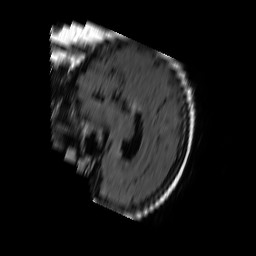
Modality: FLAIR
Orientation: sagittal
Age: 58
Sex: female
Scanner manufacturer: philips
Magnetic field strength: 1.5 T
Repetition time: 6 s
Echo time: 0.12 s